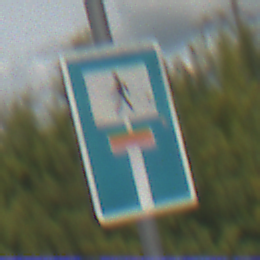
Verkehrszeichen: SackgasseFussgaengerDurchlaessig
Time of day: Midday
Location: Outdoor (Suburban)
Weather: PartlyCloudy
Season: Summer
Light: Natural